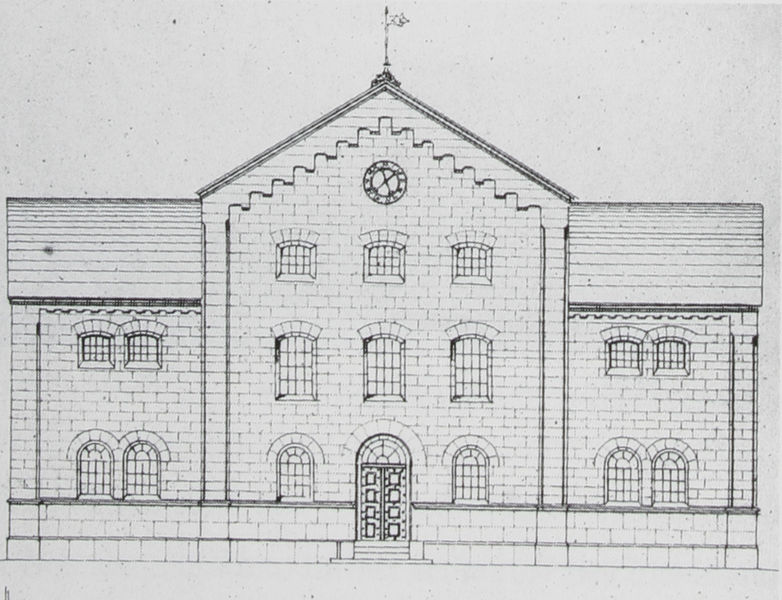
Titel: Entwurf zu einer Fronfeste in Weiden, Aufriss
Künstler: Friedrich von Gärtner
Standort: München
Institution: Architekturmuseum der Technischen Universität
Schlagwörter: flügel, weiß, fenster, grau, schwarz, skizze, tür, zeichnung, dach, gebäude, haus, schloss, architektur, sockel, spitze, stein, steine, bild, brüstung, gitter, kirche, drei, rund, runf, ansicht, bogen, fassade, schule, fahne, flagge, giebel, mauer, sprossenfenster, ziegel, grafik, graphik, backstein, türe, weis, pilaster, rundbogen, treppe, symmetrie, seitenansicht, uhr, flügeltür, stufen, tor, eingang, fugen, treppenstufen, sprossen, palazzo, rundfenster, mauerwerk, symmetrisch, schwarzweiss, bahnhof, entwurf, rathaus, fries, portal, rustika, sims, ziegelsteine, gesims, gefängnis, maison, quader, risalit, rosette, rundbögen, gärtner, etagen, wetterfahne, plan, viereckig, kassetten, kassettentür, fenetre, jugendstiel, tonne, basilika, hausfassade, jahrhundert, pott, baltt, aufriss, traufe, satteldach, romanisch, rundbogenfenster, sockelzone, eckpilaster, rustica, podeste, risalith, bossen, fensterbogen, porte, spitzdach, siebenachsig, knast, rundbogenfries, skitze, traufgesims, fenetres, haustüre, neuromanisch, briques, fahmen, tonnendach, anufrss, ecklisenen, fesntersprossen, romanissierend, rundes dach, prison, 1900, windfahne, #haus, brique, dreigeschössig, en brique